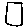
Label: square